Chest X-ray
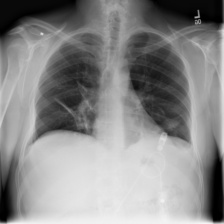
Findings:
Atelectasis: negative
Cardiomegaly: negative
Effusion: negative
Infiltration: negative
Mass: negative
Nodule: negative
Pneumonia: negative
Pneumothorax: negative
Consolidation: negative
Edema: negative
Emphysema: negative
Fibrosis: negative
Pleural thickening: negative
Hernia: negative